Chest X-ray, AP view. Patient: 2 years old, sex F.
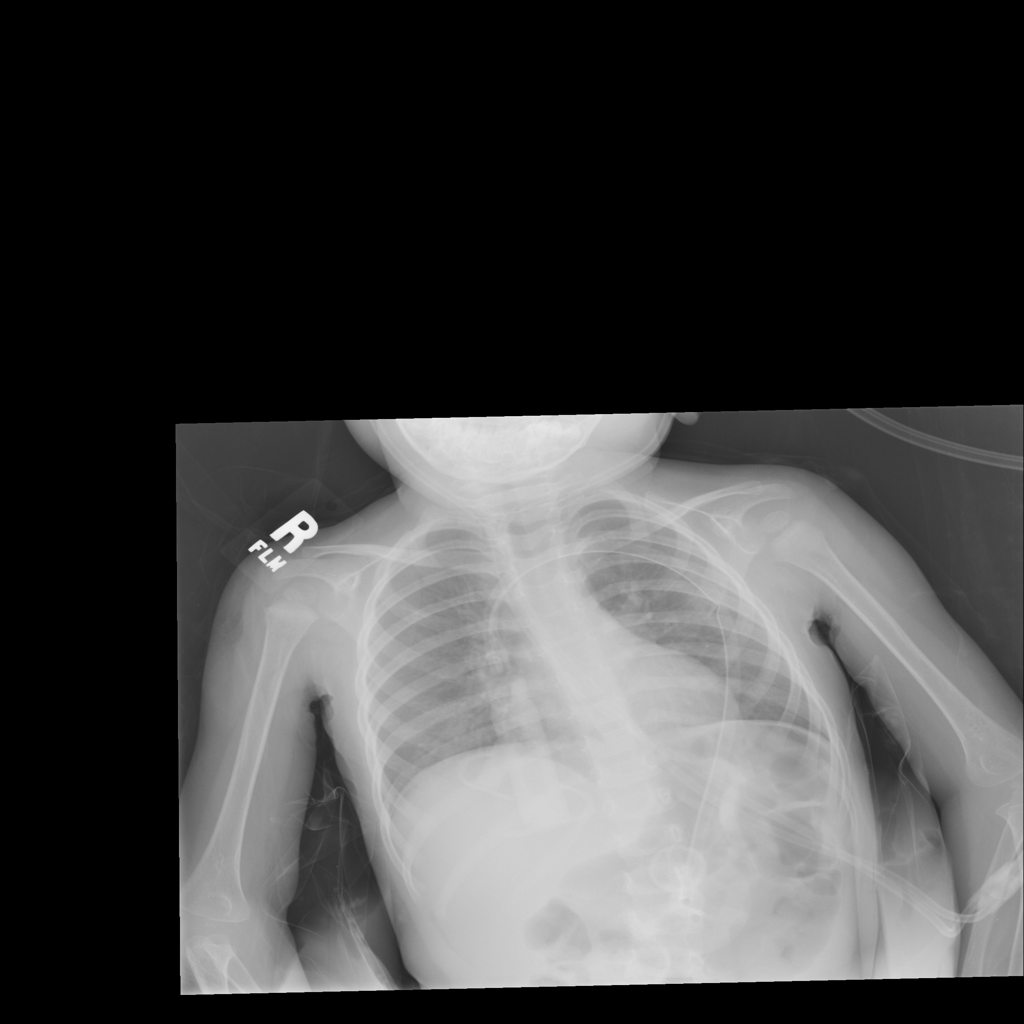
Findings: Atelectasis